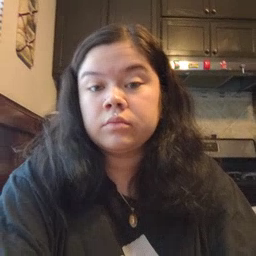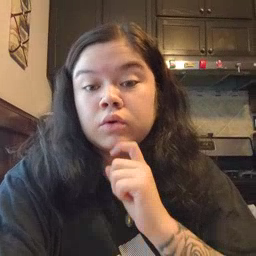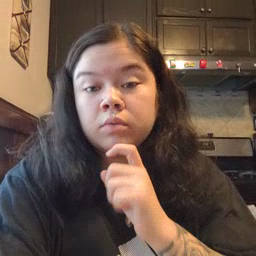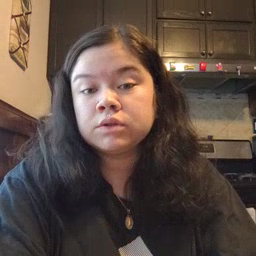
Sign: garbage